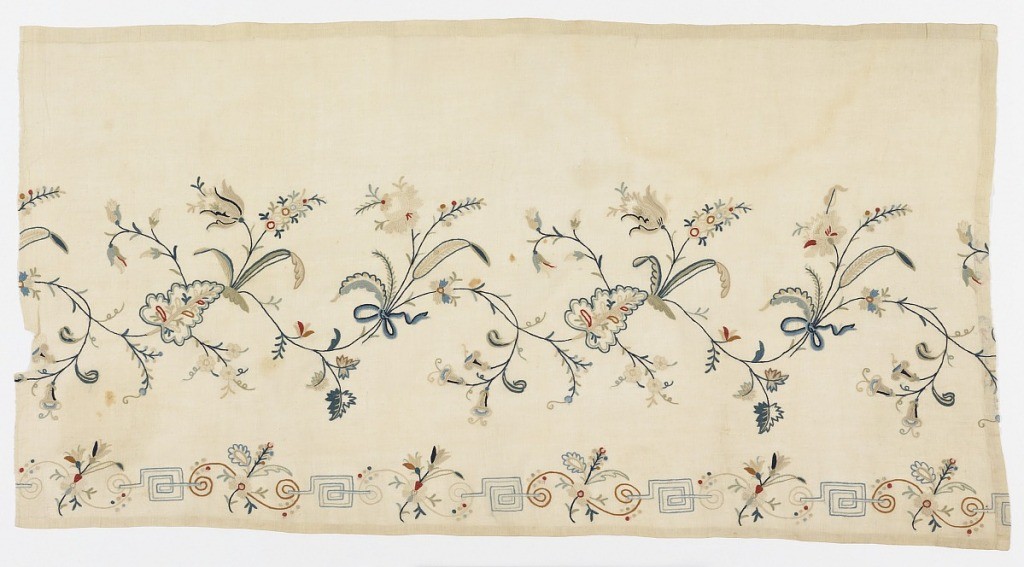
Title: Textile
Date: early 18th–early 19th century
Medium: linen embroidery on cotton foundation Technique: embroidered with drawnwork and chain stiches on plain weave
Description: Wide border embroidered with naturalistic flowering vine tied with bow knots, in soft shades of blue, green, tan, and red. Below, a border of Greek keys, scrolls and sprigs of flowers. Areas of drawnwork, chain and buttonhole stitches.